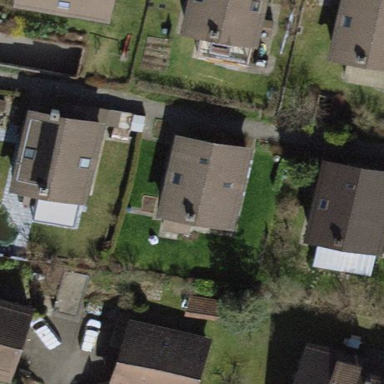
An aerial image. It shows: Building with tile roof.